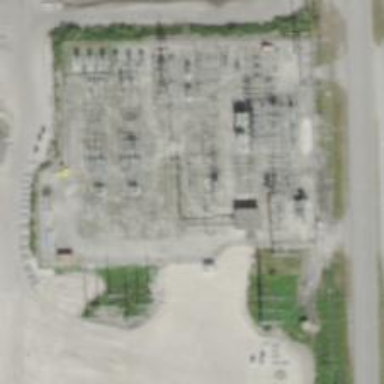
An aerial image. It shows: Switch for power supply.